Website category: university
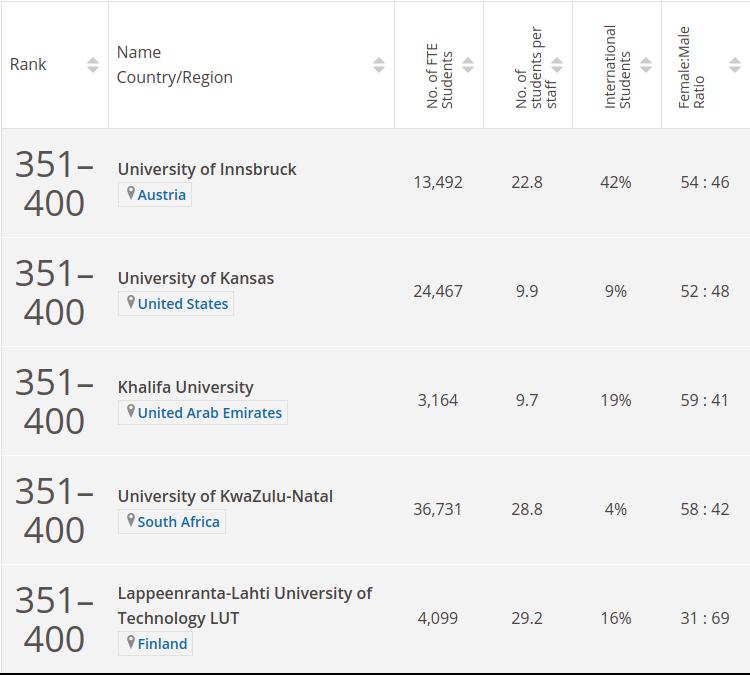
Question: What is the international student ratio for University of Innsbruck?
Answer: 42%

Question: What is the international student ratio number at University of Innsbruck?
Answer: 42%

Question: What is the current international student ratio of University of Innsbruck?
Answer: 42%

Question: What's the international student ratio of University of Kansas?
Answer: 9%

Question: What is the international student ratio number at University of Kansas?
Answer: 9%

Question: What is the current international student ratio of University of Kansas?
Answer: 9%

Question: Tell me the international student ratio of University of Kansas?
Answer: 9%

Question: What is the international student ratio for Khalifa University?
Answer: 19%

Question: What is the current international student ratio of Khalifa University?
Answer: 19%

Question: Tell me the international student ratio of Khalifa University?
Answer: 19%

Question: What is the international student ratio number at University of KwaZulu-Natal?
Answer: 4%

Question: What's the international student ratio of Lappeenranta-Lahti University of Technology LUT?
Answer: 16%

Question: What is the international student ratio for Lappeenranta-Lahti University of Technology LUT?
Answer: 16%

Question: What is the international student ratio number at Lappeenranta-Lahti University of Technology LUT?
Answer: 16%

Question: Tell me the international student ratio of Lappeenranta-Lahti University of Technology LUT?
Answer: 16%

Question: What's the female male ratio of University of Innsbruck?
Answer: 54 : 46

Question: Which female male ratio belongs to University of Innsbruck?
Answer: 54 : 46

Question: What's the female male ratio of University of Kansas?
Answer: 52 : 48

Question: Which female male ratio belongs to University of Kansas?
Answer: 52 : 48

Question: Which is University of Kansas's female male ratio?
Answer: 52 : 48

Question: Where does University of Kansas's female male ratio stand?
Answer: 52 : 48

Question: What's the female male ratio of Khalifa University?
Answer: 59 : 41

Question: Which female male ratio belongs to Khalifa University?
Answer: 59 : 41

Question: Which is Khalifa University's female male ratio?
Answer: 59 : 41

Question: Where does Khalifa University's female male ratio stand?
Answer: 59 : 41

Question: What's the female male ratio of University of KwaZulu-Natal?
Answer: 58 : 42

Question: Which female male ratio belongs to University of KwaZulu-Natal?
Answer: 58 : 42

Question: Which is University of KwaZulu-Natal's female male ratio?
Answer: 58 : 42

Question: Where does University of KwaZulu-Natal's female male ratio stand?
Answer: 58 : 42

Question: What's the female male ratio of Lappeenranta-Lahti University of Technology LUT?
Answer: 31 : 69

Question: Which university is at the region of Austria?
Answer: University of Innsbruck

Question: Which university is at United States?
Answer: University of Kansas

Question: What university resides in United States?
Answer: University of Kansas

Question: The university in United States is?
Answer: University of Kansas

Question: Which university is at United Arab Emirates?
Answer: Khalifa University

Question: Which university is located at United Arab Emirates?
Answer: Khalifa University

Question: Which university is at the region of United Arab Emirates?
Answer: Khalifa University

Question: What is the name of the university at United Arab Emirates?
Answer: Khalifa University

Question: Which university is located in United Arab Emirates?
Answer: Khalifa University

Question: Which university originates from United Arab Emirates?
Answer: Khalifa University

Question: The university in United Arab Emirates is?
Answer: Khalifa University

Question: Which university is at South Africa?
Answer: University of KwaZulu-Natal

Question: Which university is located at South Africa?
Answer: University of KwaZulu-Natal

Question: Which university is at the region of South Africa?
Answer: University of KwaZulu-Natal

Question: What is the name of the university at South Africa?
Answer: University of KwaZulu-Natal

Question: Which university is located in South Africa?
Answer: University of KwaZulu-Natal

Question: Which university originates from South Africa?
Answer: University of KwaZulu-Natal

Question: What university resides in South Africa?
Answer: University of KwaZulu-Natal

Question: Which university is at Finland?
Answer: Lappeenranta-Lahti University of Technology LUT

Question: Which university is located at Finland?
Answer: Lappeenranta-Lahti University of Technology LUT

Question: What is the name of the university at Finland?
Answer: Lappeenranta-Lahti University of Technology LUT

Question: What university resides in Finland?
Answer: Lappeenranta-Lahti University of Technology LUT

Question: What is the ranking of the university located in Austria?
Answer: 351400

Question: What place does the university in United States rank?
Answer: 351400

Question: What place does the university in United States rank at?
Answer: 351400

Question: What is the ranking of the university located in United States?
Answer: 351400

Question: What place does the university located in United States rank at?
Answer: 351400

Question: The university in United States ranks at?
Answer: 351400

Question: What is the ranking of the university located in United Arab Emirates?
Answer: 351400

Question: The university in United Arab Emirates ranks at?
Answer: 351400

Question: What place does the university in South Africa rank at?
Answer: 351400

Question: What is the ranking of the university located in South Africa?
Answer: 351400

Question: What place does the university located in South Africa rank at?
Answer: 351400

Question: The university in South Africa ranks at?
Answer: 351400